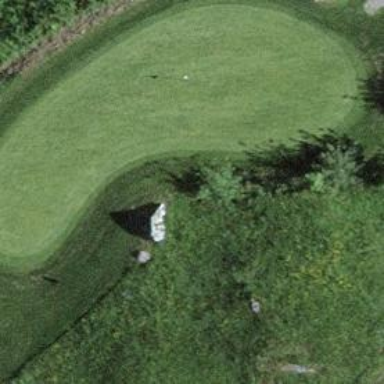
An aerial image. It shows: Golf green.